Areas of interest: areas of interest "Zhongsheng Baichen International Wellness (Beijing) Co., Ltd."
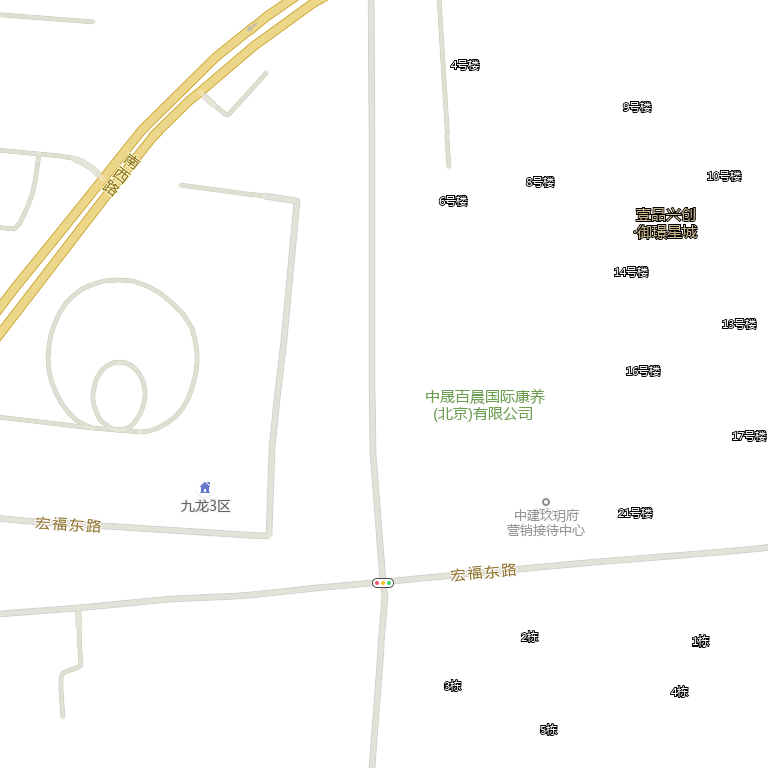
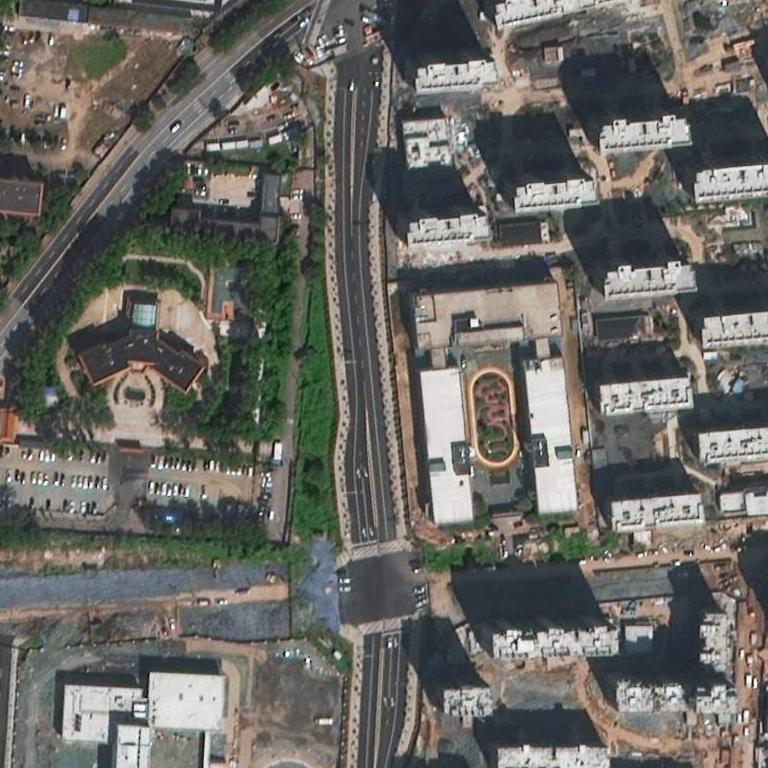